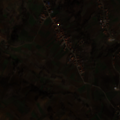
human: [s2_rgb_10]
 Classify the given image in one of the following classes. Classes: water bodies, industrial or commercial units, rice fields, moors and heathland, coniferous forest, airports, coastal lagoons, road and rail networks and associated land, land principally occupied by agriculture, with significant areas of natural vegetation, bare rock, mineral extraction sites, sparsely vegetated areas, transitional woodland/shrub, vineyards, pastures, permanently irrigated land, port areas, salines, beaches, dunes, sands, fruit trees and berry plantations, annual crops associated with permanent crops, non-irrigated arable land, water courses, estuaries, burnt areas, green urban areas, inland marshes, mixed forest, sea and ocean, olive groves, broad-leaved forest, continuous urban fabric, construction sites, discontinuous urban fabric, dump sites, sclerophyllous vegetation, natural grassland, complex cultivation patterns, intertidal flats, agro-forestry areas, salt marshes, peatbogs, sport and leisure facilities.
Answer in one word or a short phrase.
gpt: discontinuous urban fabric, complex cultivation patterns, land principally occupied by agriculture, with significant areas of natural vegetation